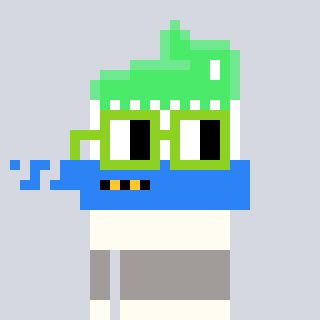
a pixel art character with square light green glasses, a toothbrush-shaped head and a grayscale-colored body on a cool background